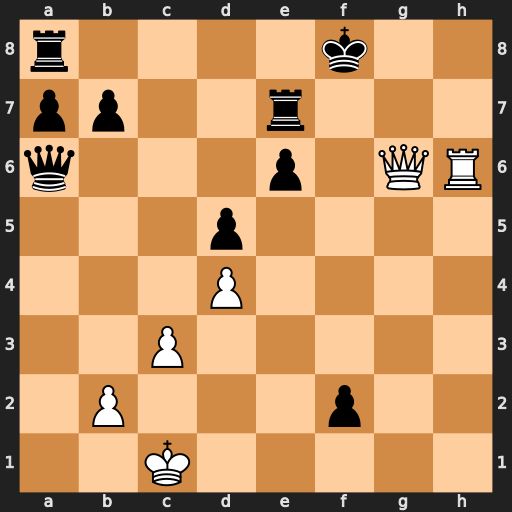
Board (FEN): r4k2/pp2r3/q3p1QR/3p4/3P4/2P5/1P3p2/2K5
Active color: w
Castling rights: -
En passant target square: -
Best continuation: Rh8#